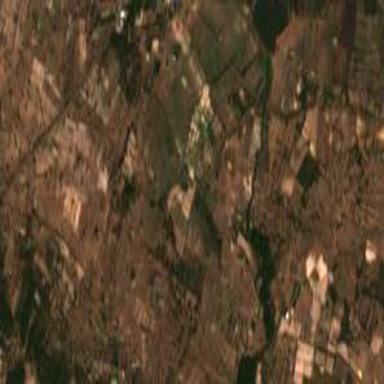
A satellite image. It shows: Farmland with rice crops being cultivated. The rice field is used to produce rice.